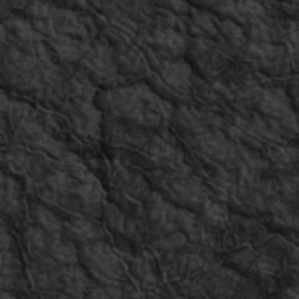
Label: non_frost